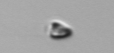
Label: Pyramimonas